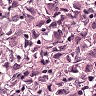
Metastatic tissue present: yes